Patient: sex M, age 34
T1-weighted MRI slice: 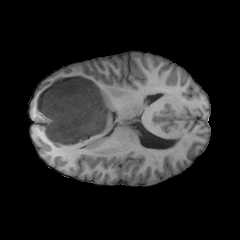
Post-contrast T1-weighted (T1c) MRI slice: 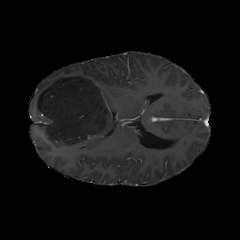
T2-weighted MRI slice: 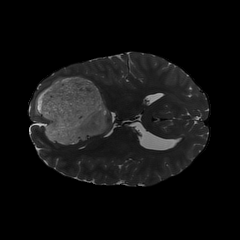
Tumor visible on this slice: yes
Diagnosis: Astrocytoma, IDH-mutant
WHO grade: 2